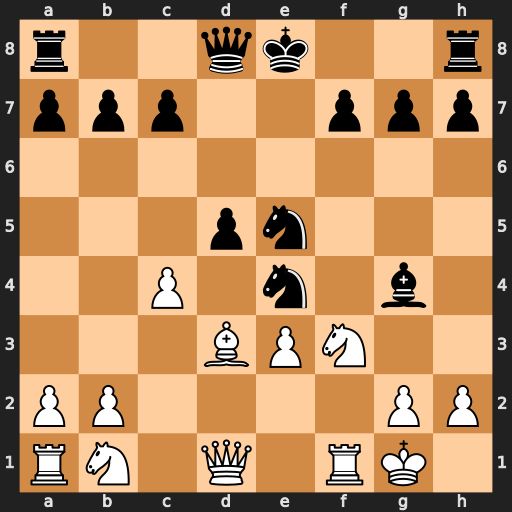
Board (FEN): r2qk2r/ppp2ppp/8/3pn3/2P1n1b1/3BPN2/PP4PP/RN1Q1RK1
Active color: w
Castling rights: kq
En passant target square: -
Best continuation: Bxe4 dxe4 Qxd8+ Rxd8 Nxe5